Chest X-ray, AP view. Patient: 79 years old, sex F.
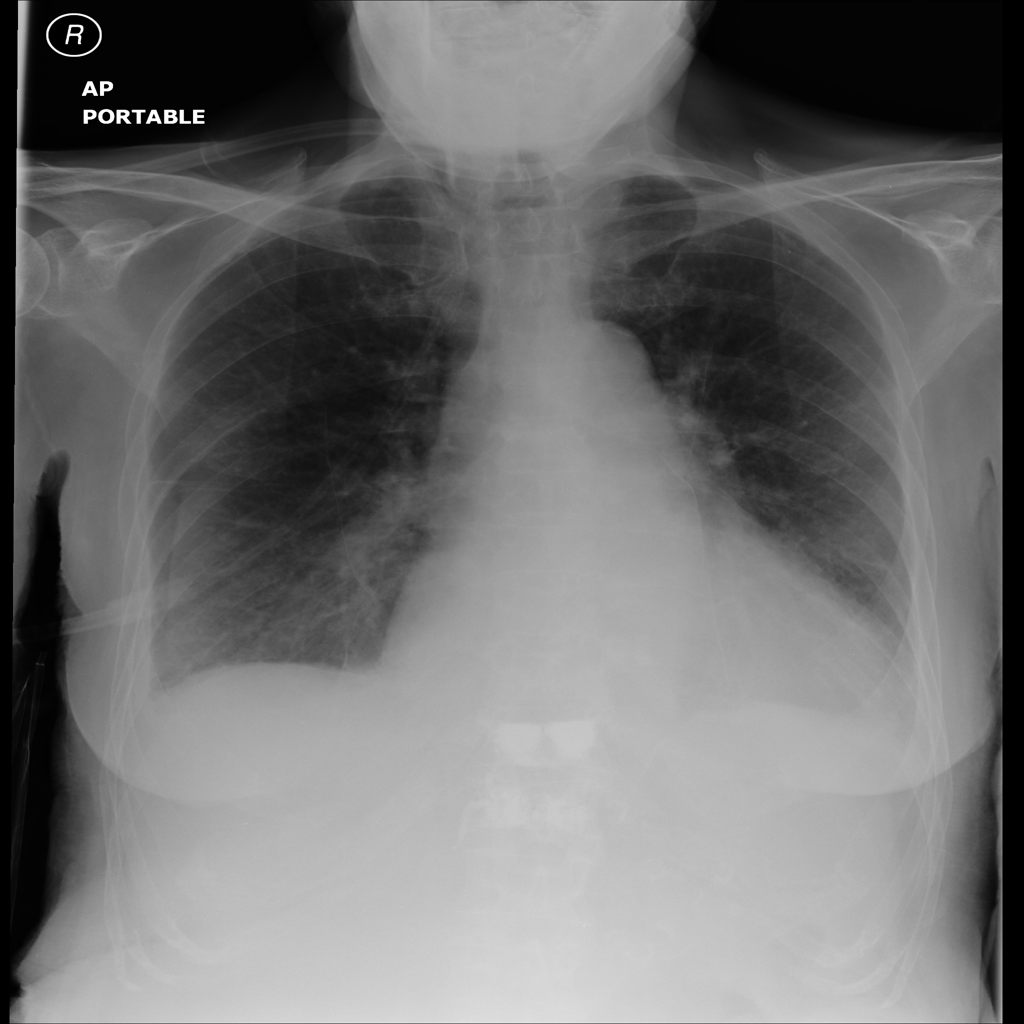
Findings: Cardiomegaly, Pleural_Thickening